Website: home-depot
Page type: review-order
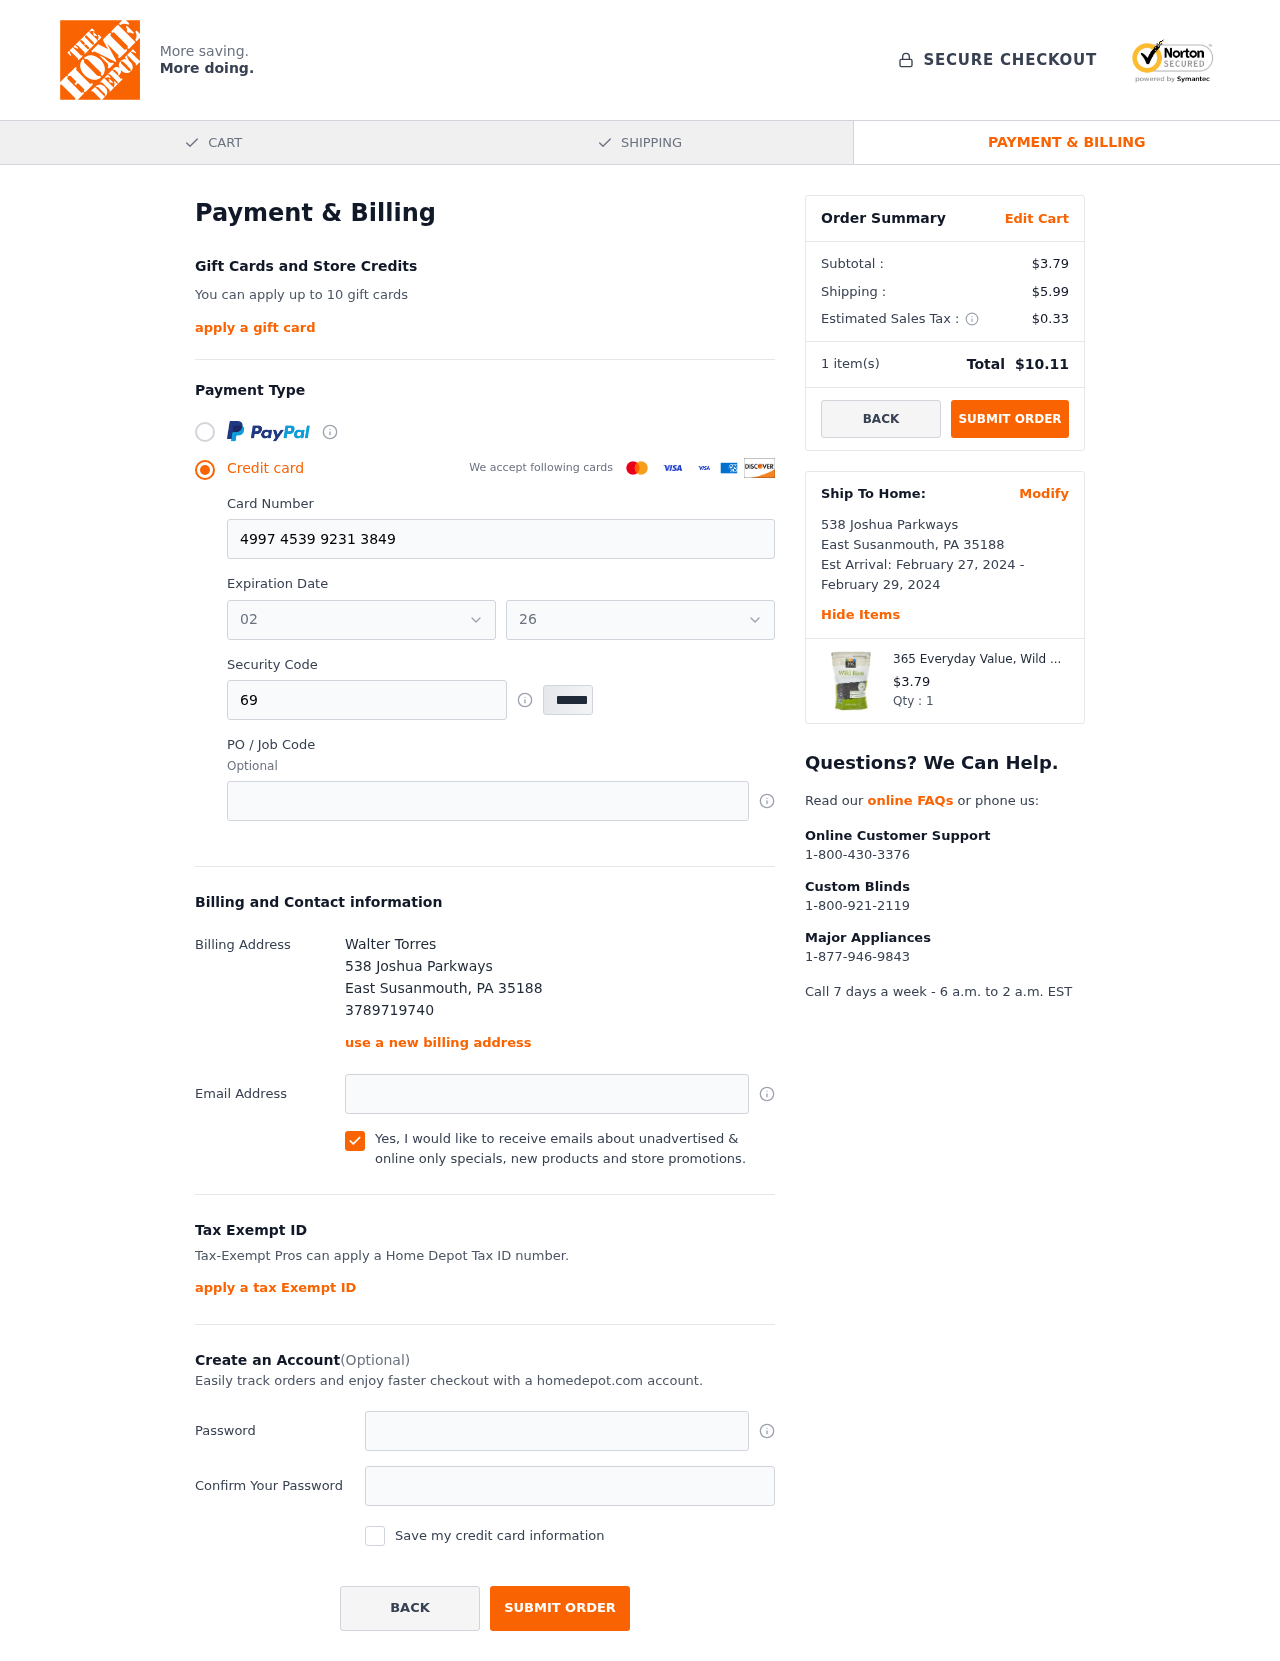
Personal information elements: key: PII_CARD_EXPIRY_MONTH
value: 02
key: PII_CARD_EXPIRY_YEAR
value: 26
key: PII_CITY
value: East Susanmouth
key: PII_FULLNAME
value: Walter Torres
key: PII_PHONE
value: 3789719740
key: PII_POSTCODE
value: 35188
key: PII_STATE_ABBR
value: PA
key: PII_STREET
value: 538 Joshua Parkways
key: PII_CARD_NUMBER
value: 4997 4539 9231 3849
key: PII_CARD_CVV
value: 698
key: PII_JOB_CODE
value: J655101
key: PII_EMAIL
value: walter_torres@yahoo.com
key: PII_POSTCODE_FULL
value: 35188
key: PII_POSTCODE_NUMERIC
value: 35188
Product elements: key: PRODUCT1_NAME
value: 365 Everyday Value, Wild Rice, 14 oz
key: PRODUCT1_PRICE
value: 3.79
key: PRODUCT1_QUANTITY
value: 1
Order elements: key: ORDER_SUBTOTAL
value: $3.79
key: ORDER_SHIPPING_COST
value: $5.99
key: ORDER_TAX
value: $0.33
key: ORDER_NUM_ITEMS
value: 1
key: ORDER_TOTAL
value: $10.11
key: ORDER_SHIPPING_DATE
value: February 27, 2024
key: ORDER_DELIVERY_DATE
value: February 29, 2024